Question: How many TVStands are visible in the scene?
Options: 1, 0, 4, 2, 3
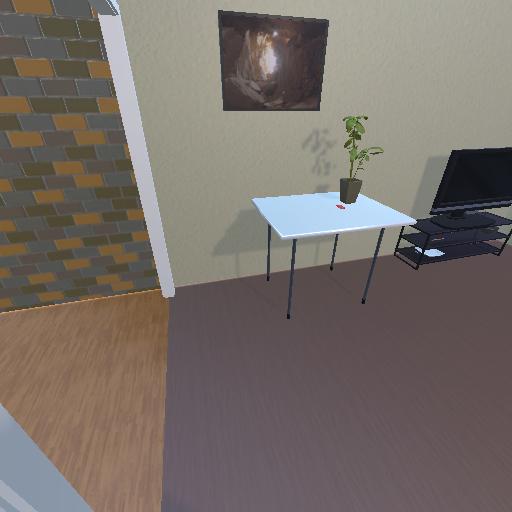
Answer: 1